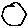
Label: circle